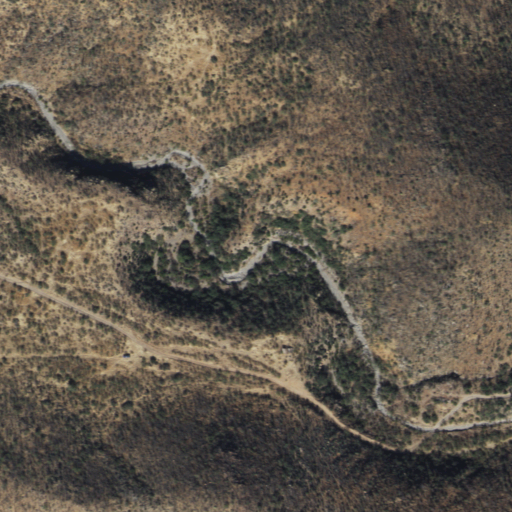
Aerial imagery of valley in Arizona named Bear Canyon containing only shrub